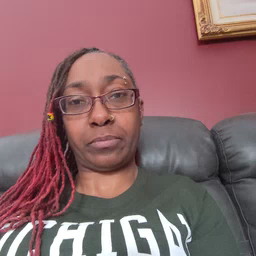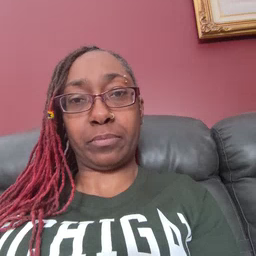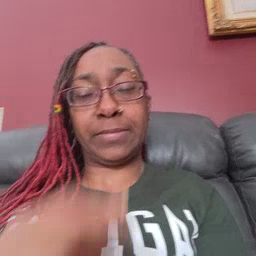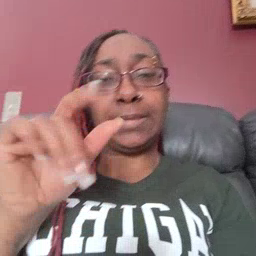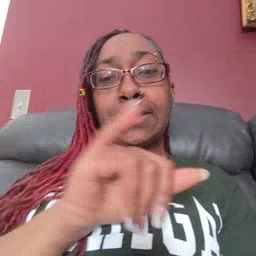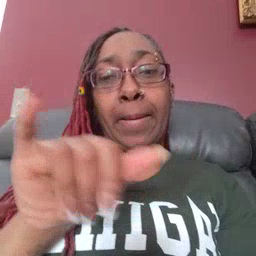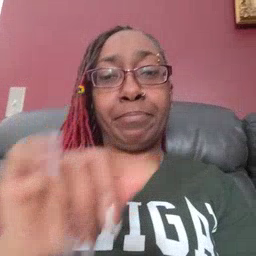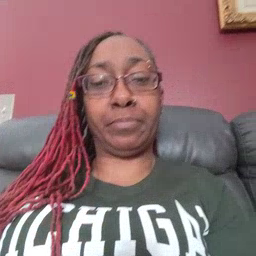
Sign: same